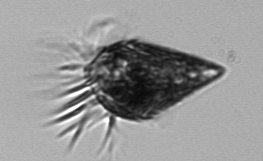
Label: Strombidium_wulffi